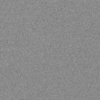
Label: dusty